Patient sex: F
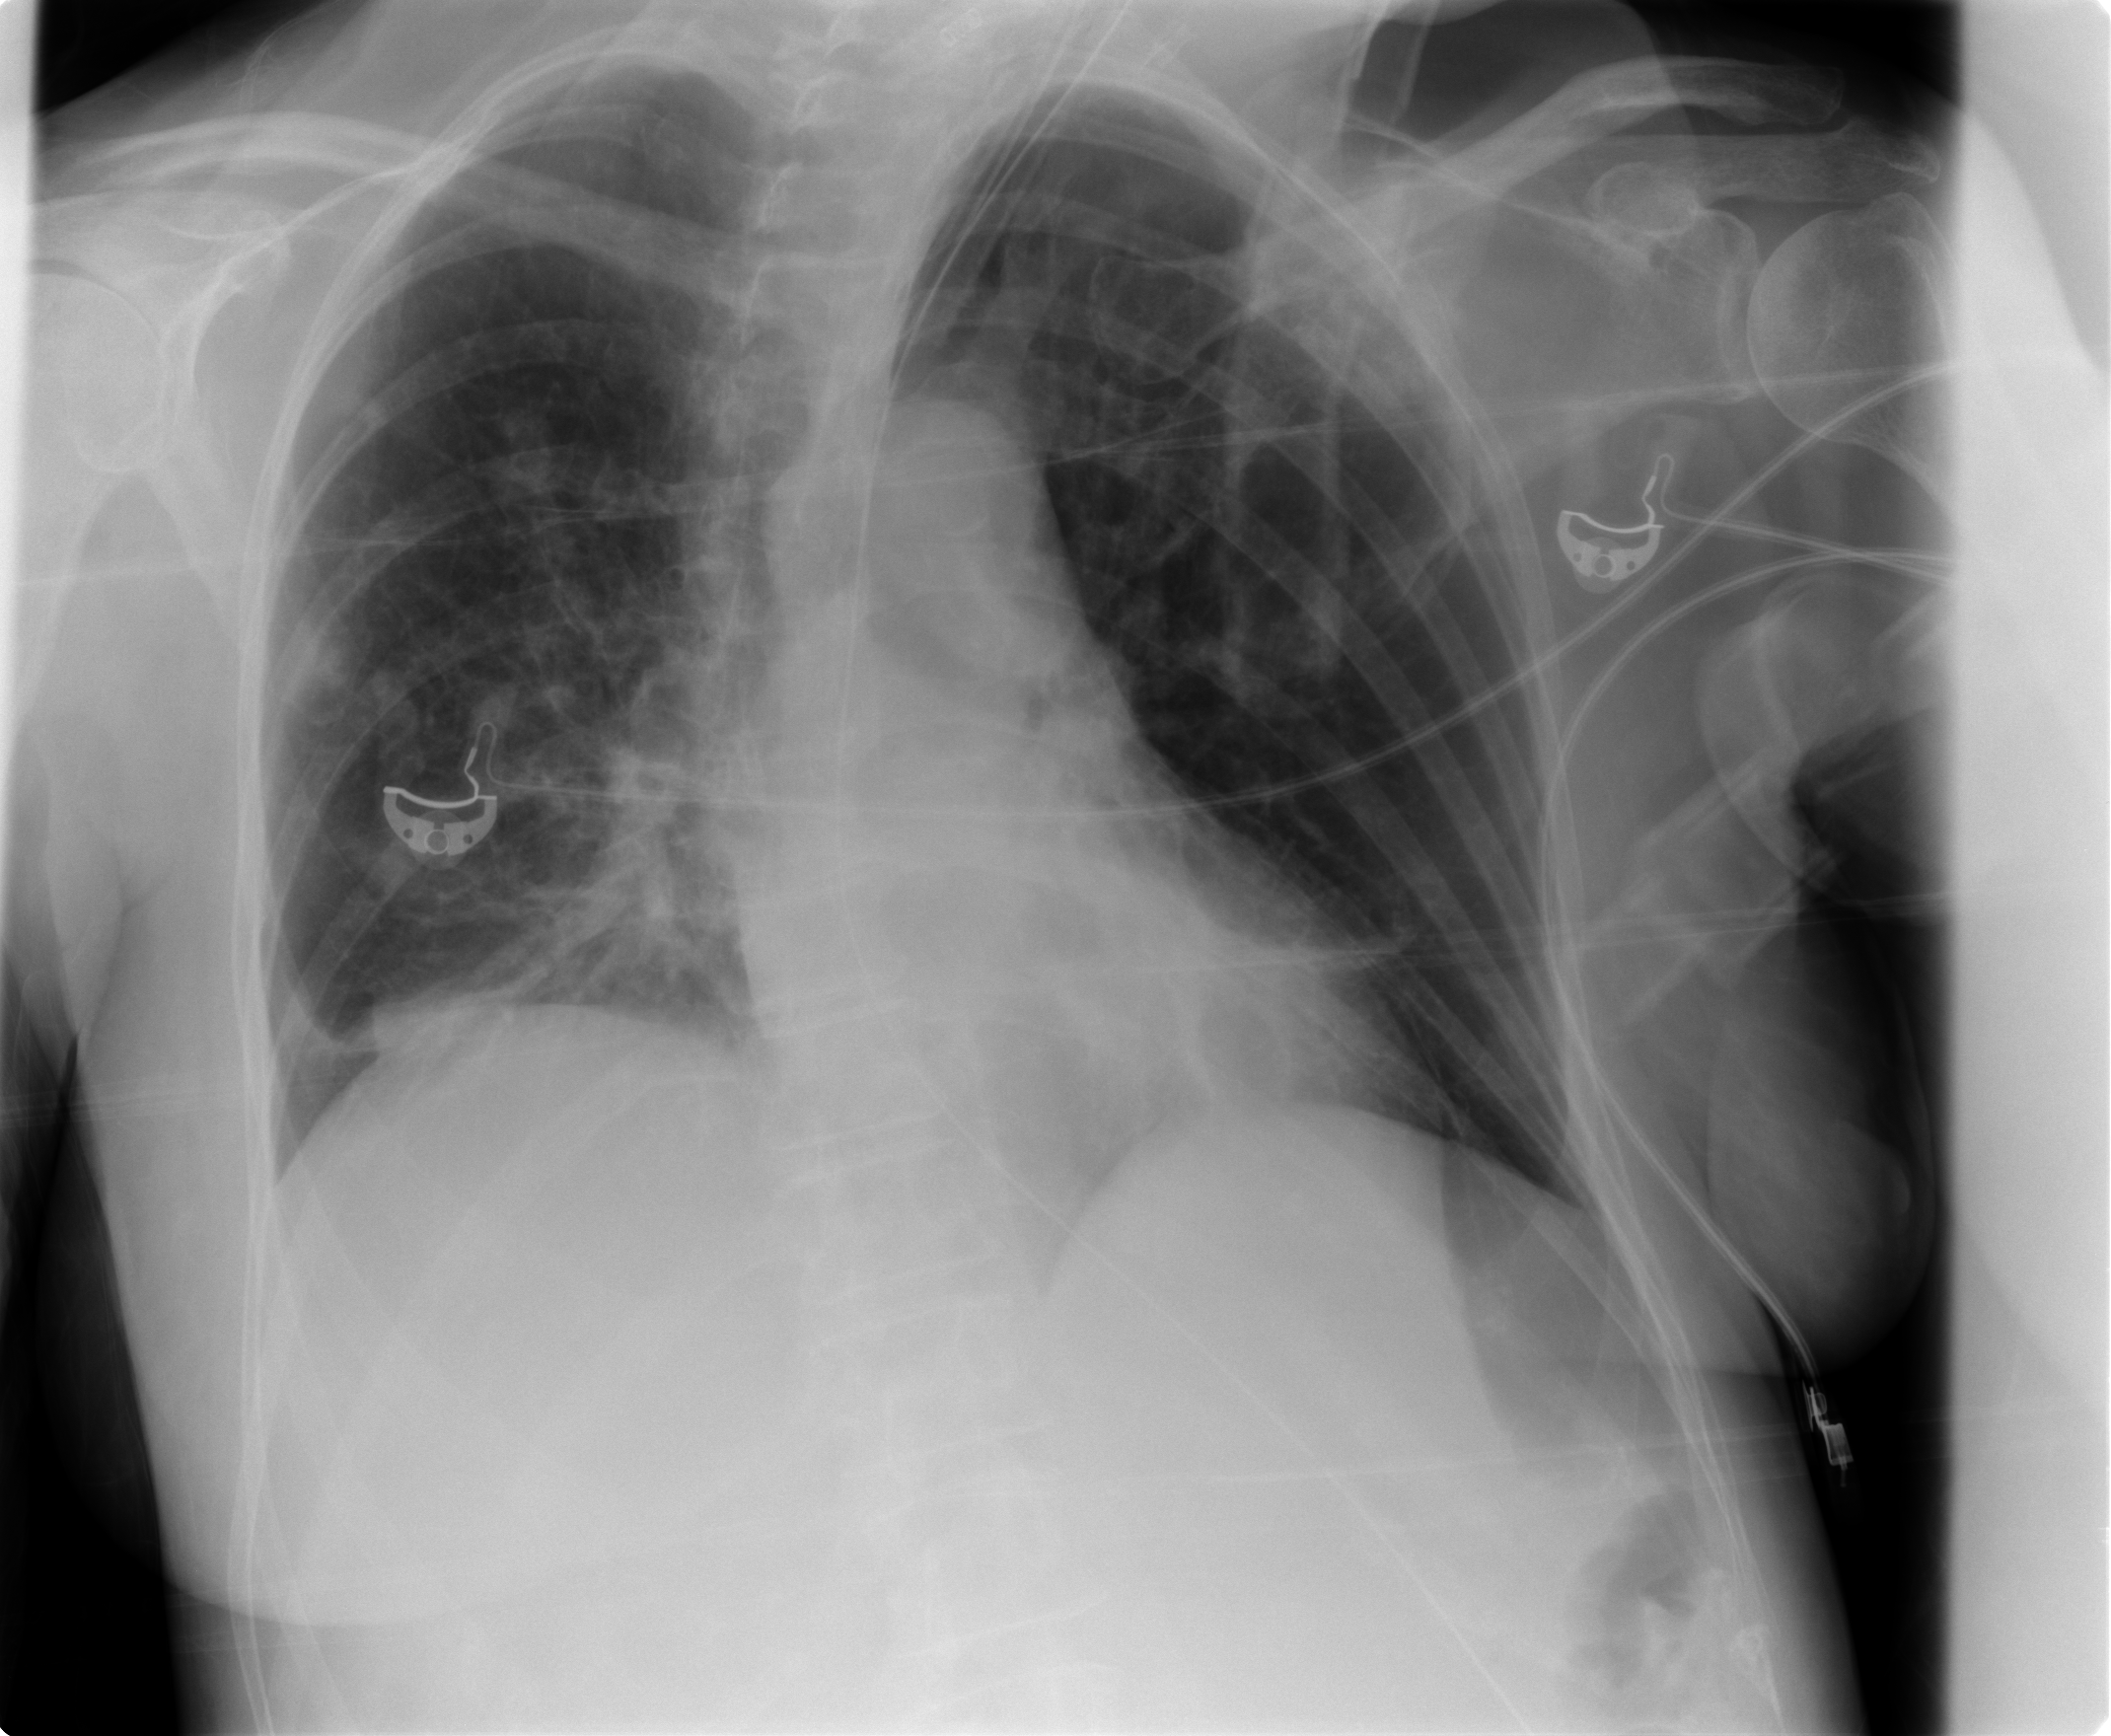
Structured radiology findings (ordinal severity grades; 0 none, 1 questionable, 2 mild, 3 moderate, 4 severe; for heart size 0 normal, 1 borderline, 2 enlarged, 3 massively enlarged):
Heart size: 0
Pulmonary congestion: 0
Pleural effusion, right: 0
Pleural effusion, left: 2
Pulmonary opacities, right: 0
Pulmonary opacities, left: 0
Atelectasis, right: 2
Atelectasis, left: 2